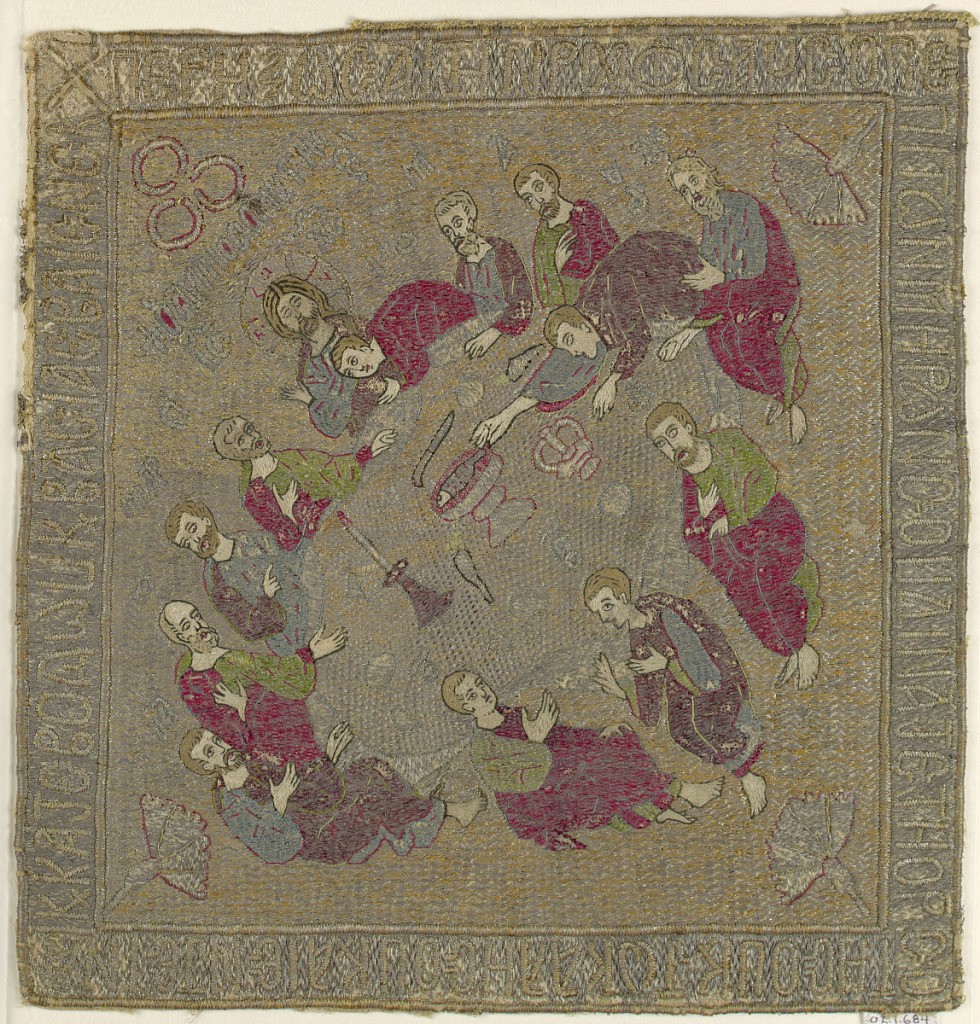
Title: Epigonation
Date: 17th–18th century
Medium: metallic, silk, linen Technique: embroidery on plain weave
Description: Tilted square depicting 'The Last Supper"; inscription border in Greek lettering and some Greek inscriptions in field. Red, blue, green silk on gold and silver ground.